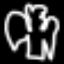
Label: angel